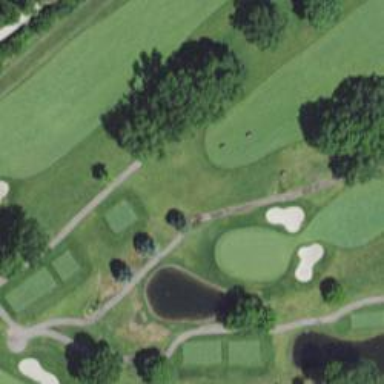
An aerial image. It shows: Golf hole.